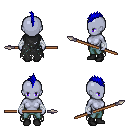
a pixel art fantasy rpg character, female body template, dark elf, purple skin, black tattered cape, teal pants, blue mohawk hairstyle, white cloth bandages, black shoes, spear, four views (front, back, left, right), 2x2 character sprite sheet, small pixel art, hard edges, no anti-aliasing